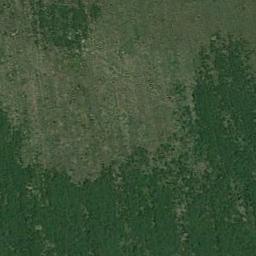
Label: meadow